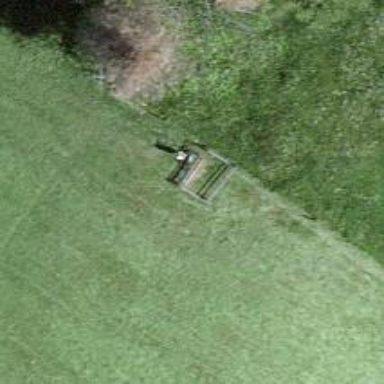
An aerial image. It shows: Bench.